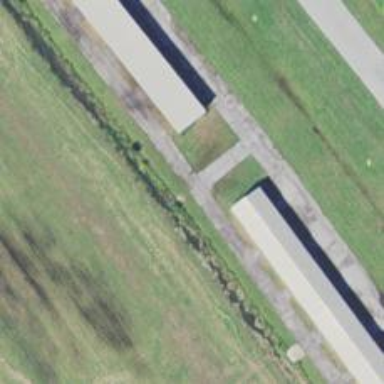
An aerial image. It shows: View of taxiway at the airport.